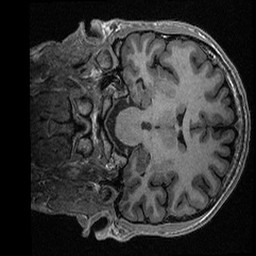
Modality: T1w
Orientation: coronal
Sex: male
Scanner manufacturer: ge
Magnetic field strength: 3 T
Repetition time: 0.0064 s
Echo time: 0.00281 s